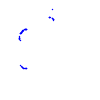
Particle: kaon